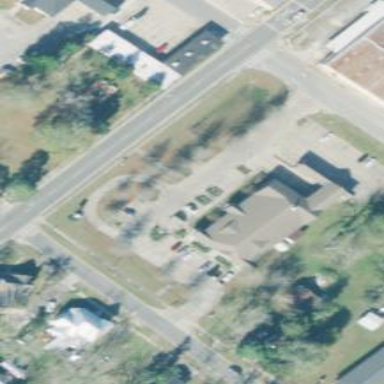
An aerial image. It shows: Building that serves as post office.